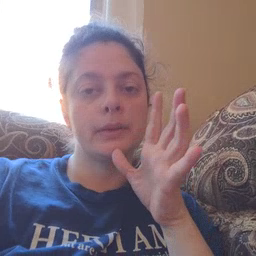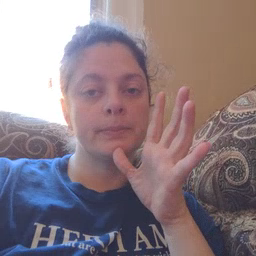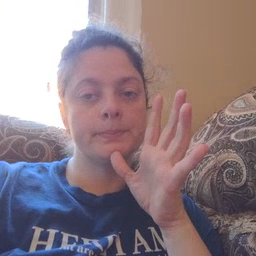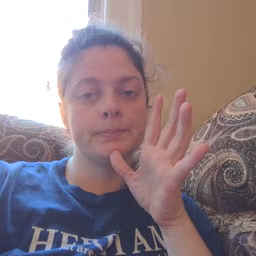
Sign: mom